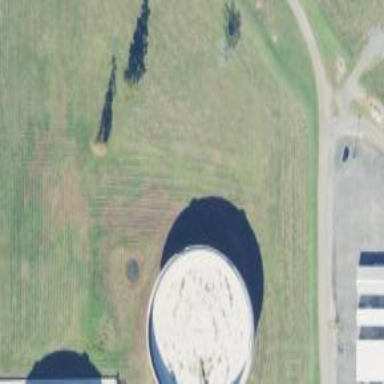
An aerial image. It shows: Storage tank that is man-made.